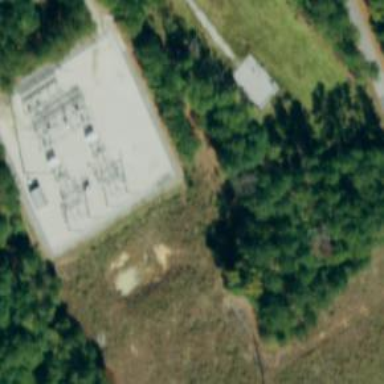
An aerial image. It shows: Distribution level power substation enclosed by fence.